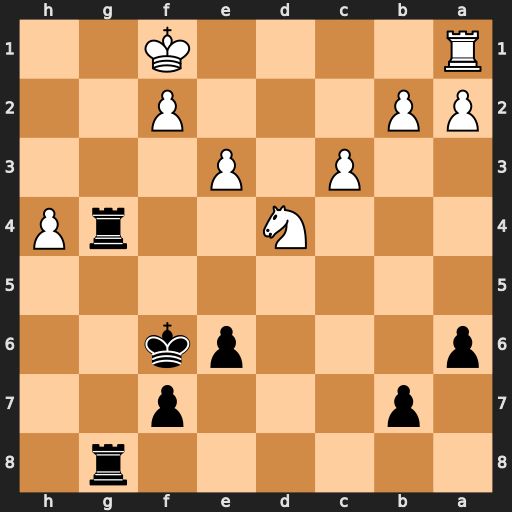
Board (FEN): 6r1/1p3p2/p3pk2/8/3N2rP/2P1P3/PP3P2/R4K2
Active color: b
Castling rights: -
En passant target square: -
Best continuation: Rg1+ Ke2 Rxa1